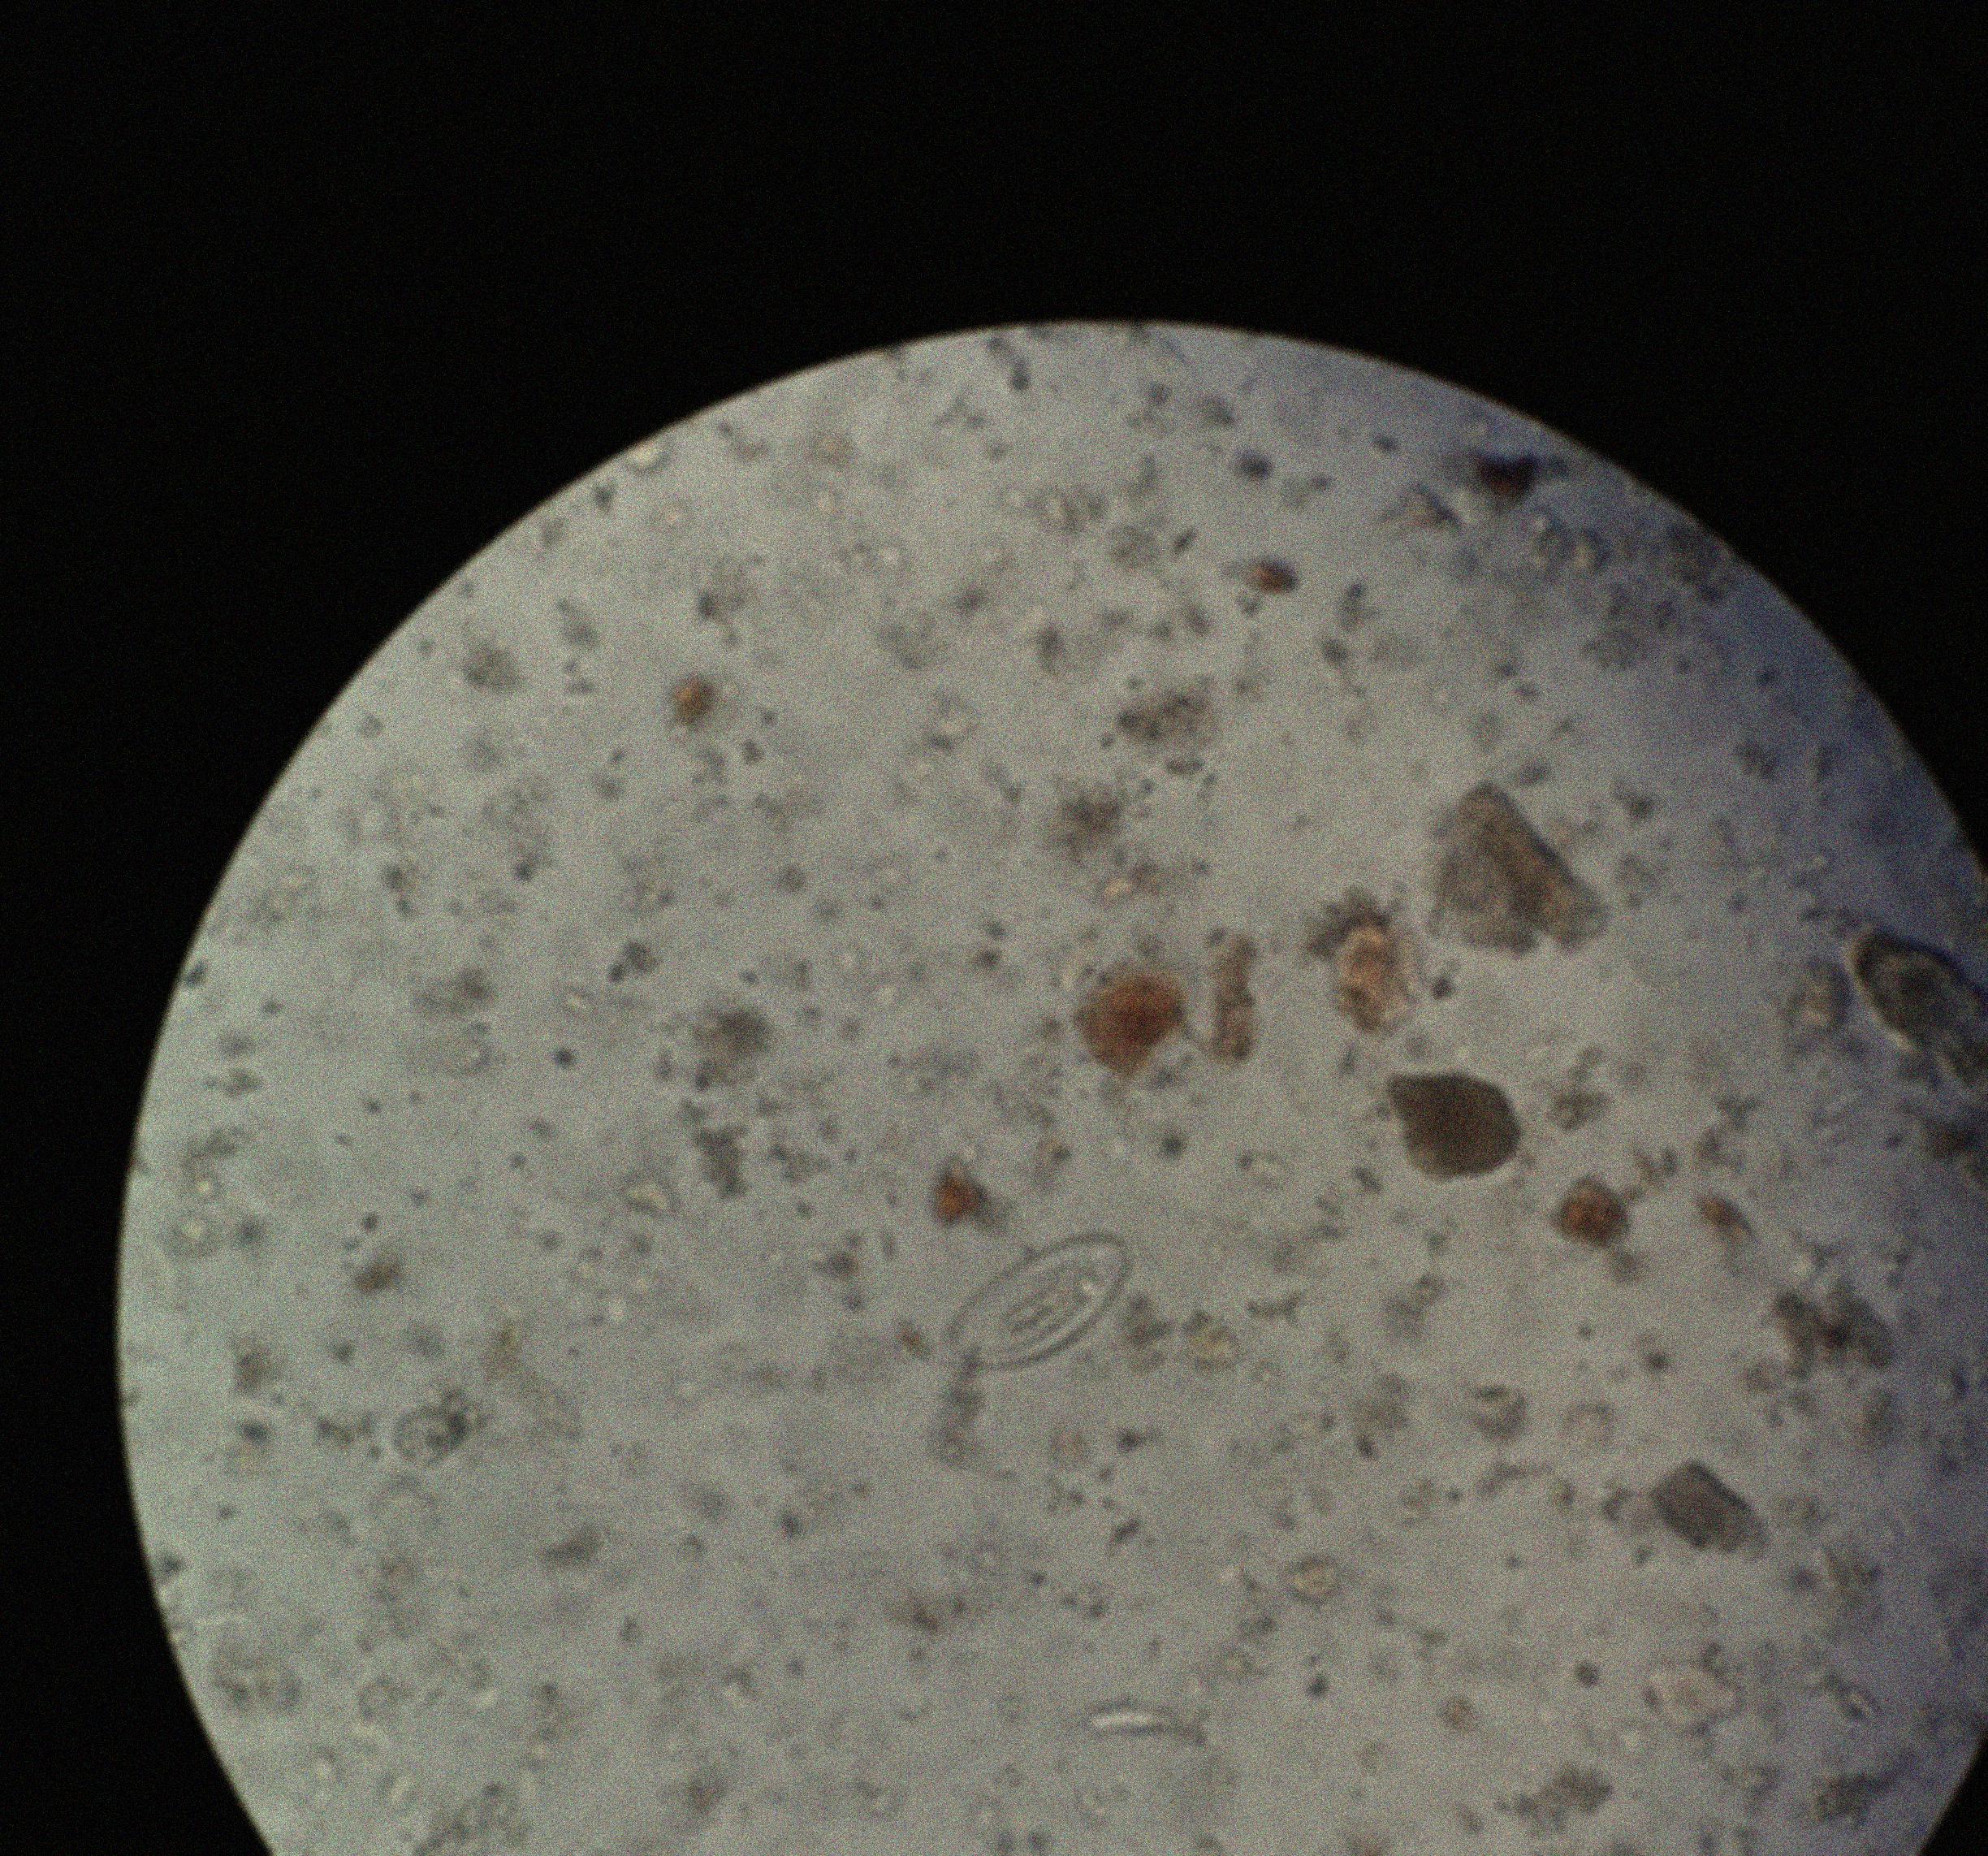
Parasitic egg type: Enterobius vermicularis